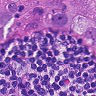
Metastatic tissue present: yes